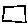
Label: square